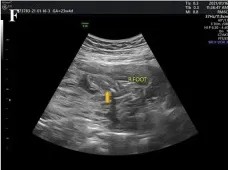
Ultrasound pictures from the third and fourth pregnancy (fetuses II:3 and II:4). (F) II:3: clubbed right foot.
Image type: radiology (ultrasound)